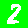
Digit: 2